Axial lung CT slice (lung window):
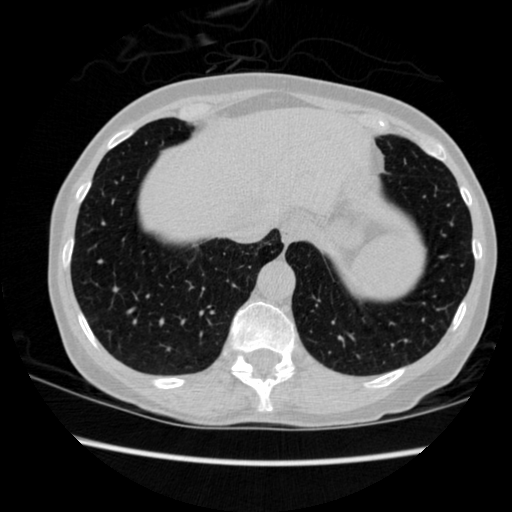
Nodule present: no